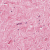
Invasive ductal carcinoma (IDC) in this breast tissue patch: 0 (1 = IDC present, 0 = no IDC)